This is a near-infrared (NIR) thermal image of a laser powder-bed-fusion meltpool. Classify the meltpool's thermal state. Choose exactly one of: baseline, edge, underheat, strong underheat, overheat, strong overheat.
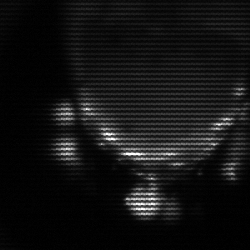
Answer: baseline